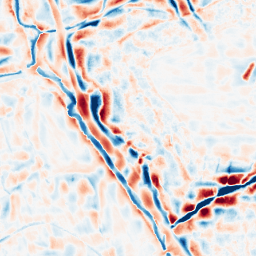
Category: wavelet
Decomposition family: wavelet_dwt
Decomposition parameters: wavelet: coif2
level: 4
Upsampling method: linear_exact
Upsampling parameters: scale: 8
Upsampling scale: 8